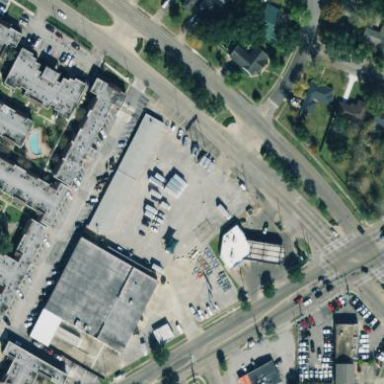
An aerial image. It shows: Commercial area with car rental and storage rental services available.